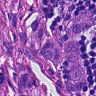
Metastatic tissue present: yes